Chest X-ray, AP view. Patient: 27 years old, sex M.
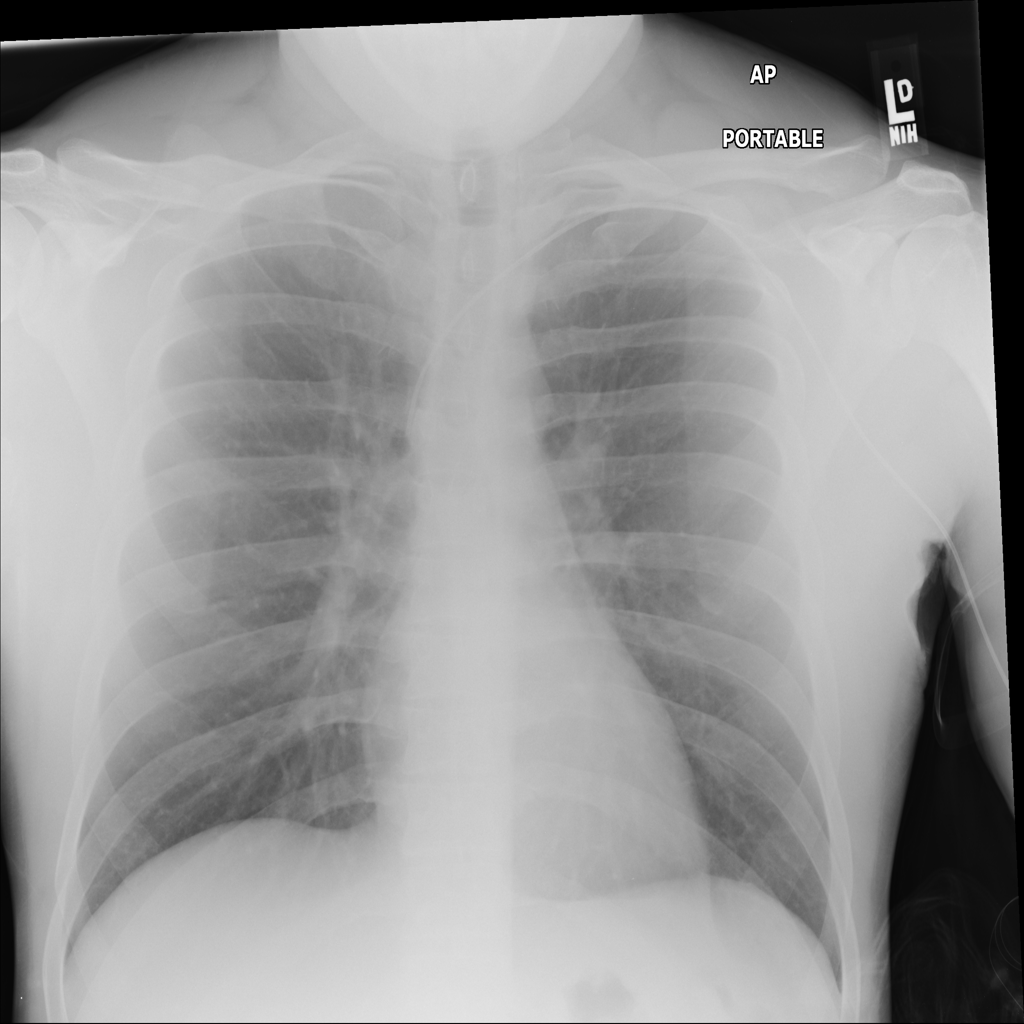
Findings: No Finding